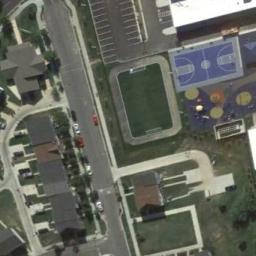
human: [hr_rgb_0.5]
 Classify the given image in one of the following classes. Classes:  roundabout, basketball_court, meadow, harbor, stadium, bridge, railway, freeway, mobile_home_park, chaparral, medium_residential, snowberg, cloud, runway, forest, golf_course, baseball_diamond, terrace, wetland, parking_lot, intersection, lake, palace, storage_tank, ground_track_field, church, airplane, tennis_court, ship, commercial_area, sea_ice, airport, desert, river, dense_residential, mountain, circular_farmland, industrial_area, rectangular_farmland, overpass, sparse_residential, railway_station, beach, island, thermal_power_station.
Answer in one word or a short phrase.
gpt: basketball_court